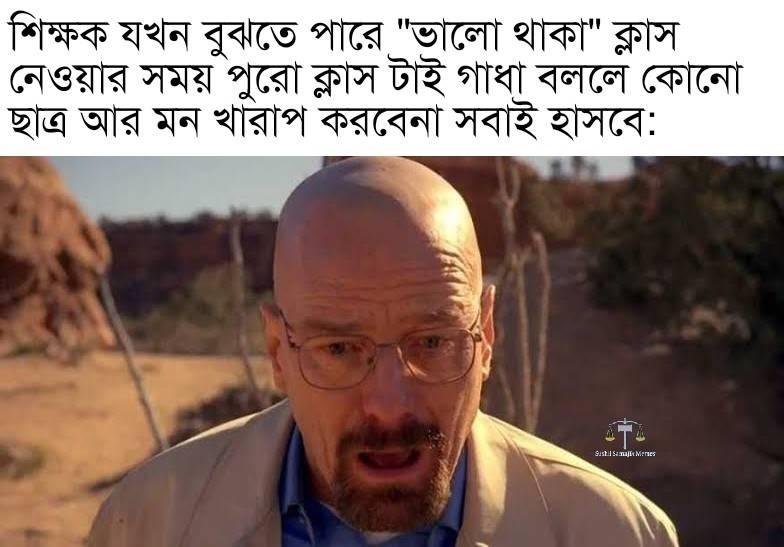
Caption: শিক্ষক যখন বুঝতে পারে " ভালো থাকা" ক্লাস নেওয়ার সময় পুরো ক্লাস টাই গাধা বললে কোনো ছাত্র আর মন খারাপ করবেনা সবাই হাসবে :
Label: non-hate